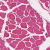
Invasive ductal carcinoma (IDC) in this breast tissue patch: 0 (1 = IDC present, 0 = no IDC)